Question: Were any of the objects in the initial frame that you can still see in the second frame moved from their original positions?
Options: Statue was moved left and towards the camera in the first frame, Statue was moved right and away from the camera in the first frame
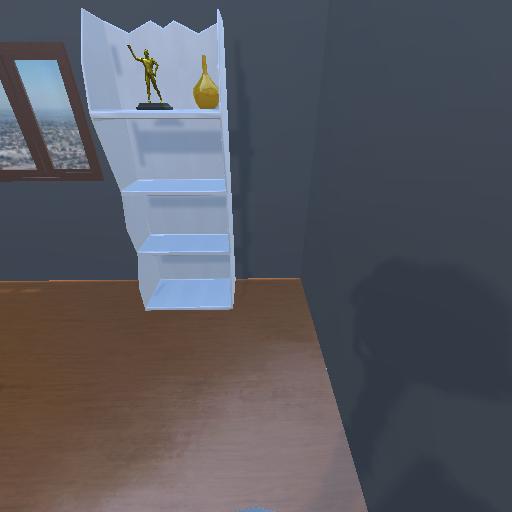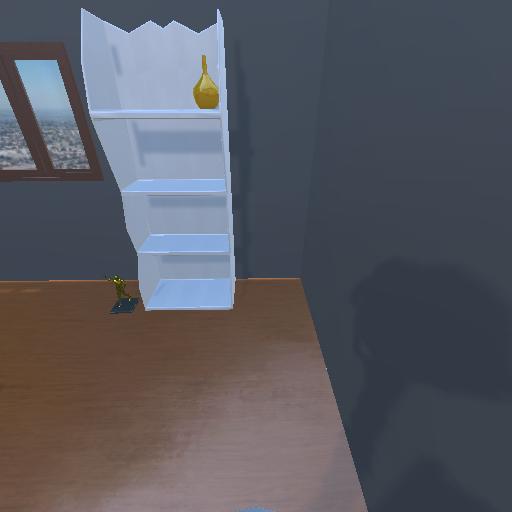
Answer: Statue was moved left and towards the camera in the first frame